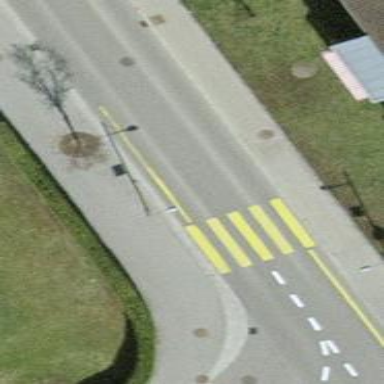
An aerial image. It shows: Uncontrolled crossing on the road.